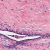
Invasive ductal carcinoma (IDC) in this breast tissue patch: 0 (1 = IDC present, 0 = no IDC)